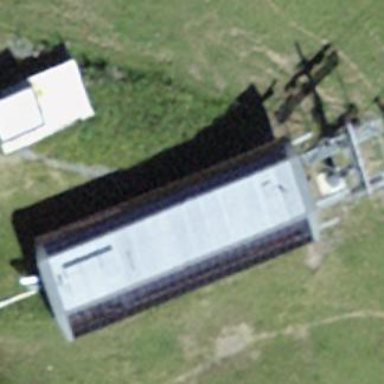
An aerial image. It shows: View of roof of building.